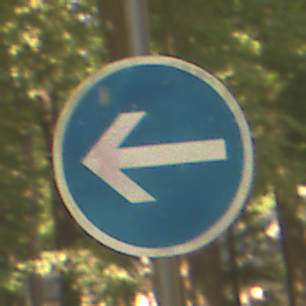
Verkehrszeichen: VorgeschriebeneFahrtrichtungHierLinks
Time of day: Midday
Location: Outdoor (Nature)
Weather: PartlyCloudy
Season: NotSpecified
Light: Natural